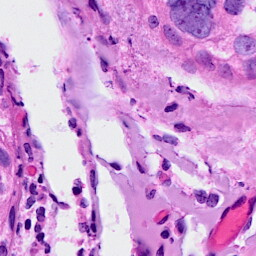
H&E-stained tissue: Breast